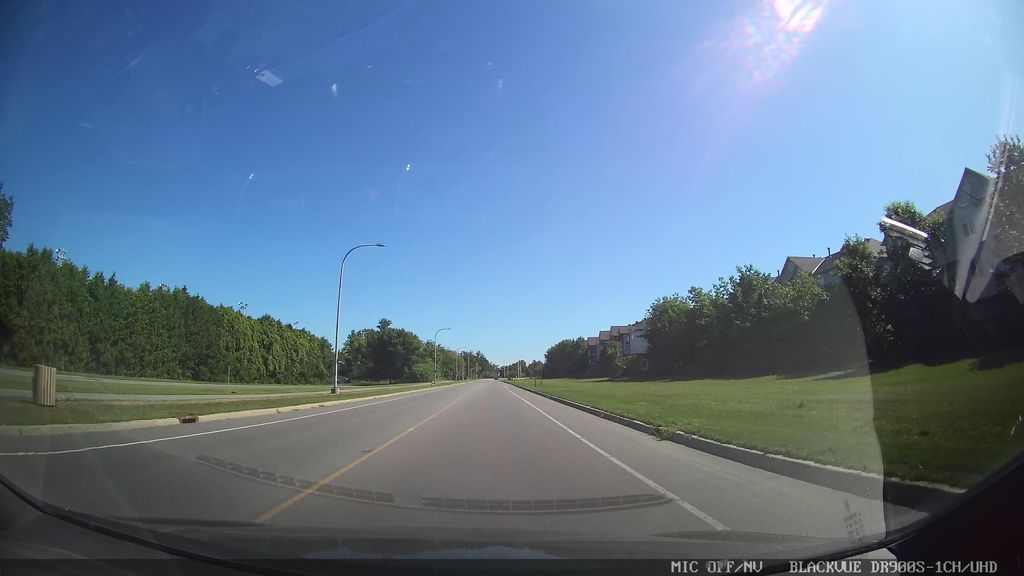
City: ottawa-gatineau